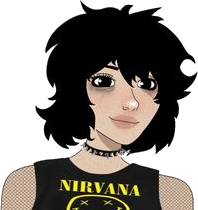
Label: 5_Blackjak